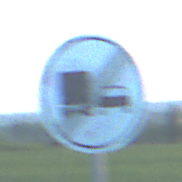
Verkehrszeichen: EndeUeberholverbotKraftfahrzeuge
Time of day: SunriseSunset
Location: Outdoor (Nature)
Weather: PartlyCloudy
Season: NotSpecified
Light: Natural